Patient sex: M
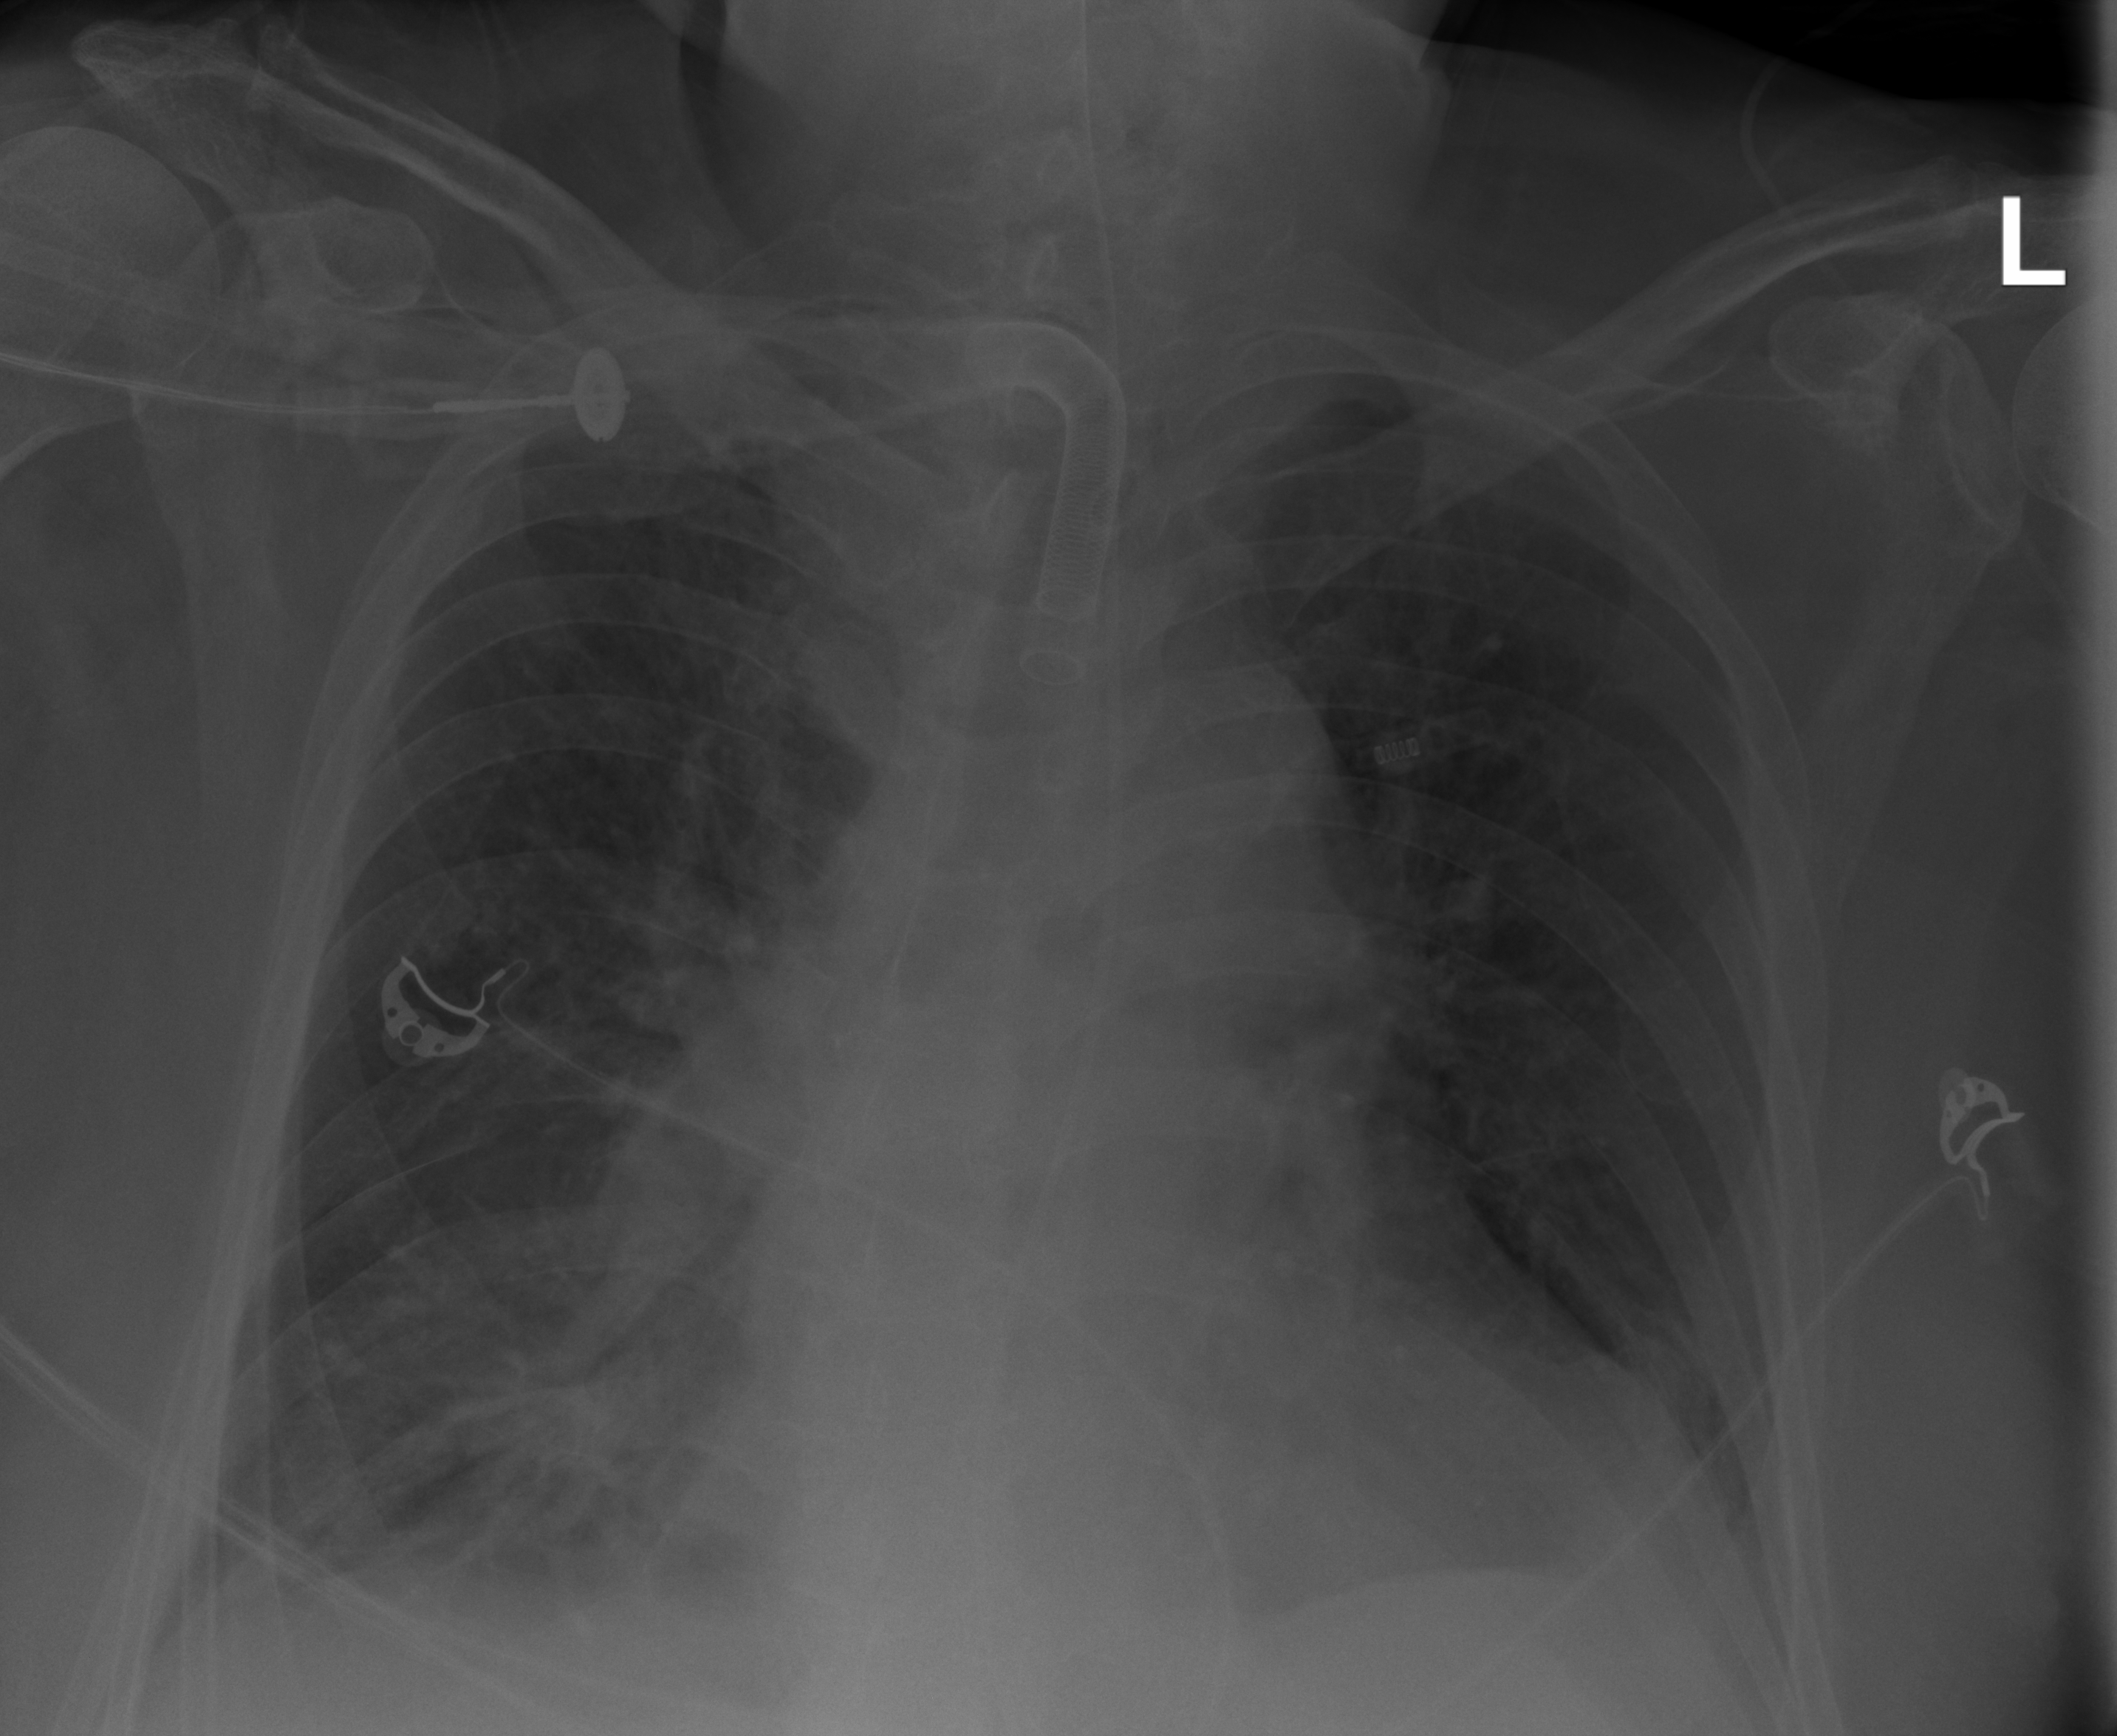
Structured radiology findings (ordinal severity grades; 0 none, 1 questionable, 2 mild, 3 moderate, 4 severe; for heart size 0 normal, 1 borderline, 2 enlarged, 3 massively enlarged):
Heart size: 2
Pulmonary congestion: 0
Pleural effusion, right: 1
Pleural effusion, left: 2
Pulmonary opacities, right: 2
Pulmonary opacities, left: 0
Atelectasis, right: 2
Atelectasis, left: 2